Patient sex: F
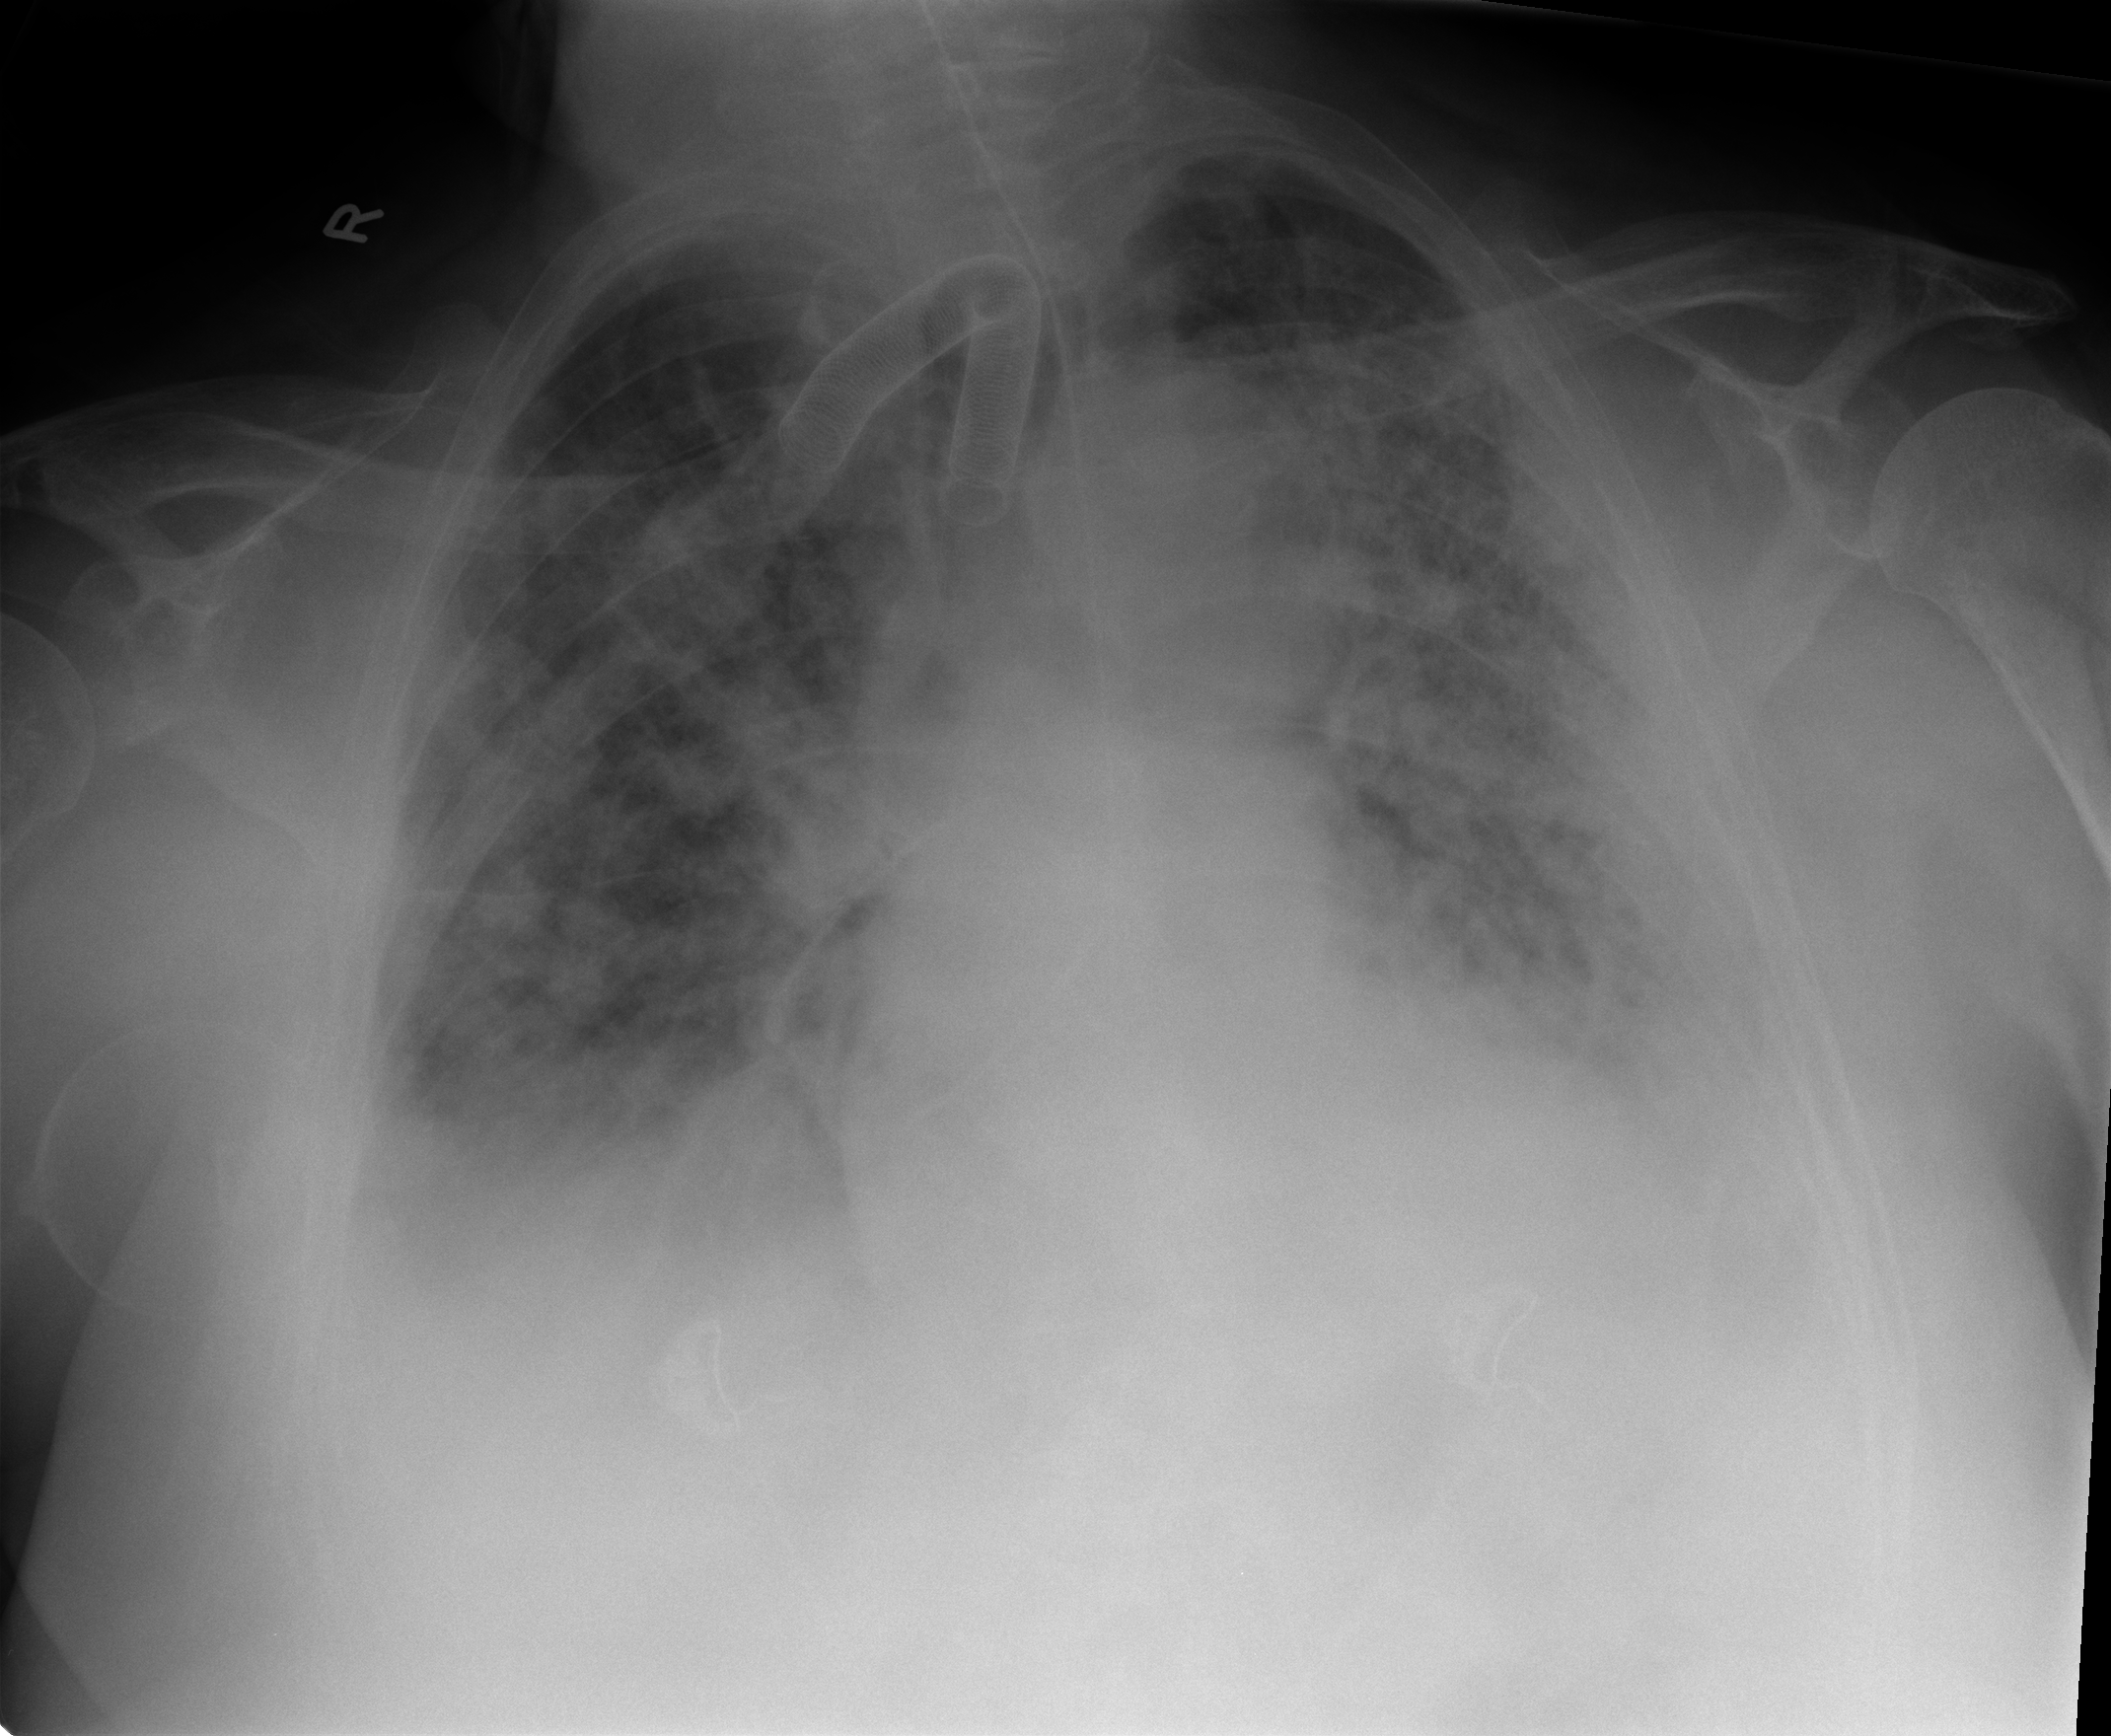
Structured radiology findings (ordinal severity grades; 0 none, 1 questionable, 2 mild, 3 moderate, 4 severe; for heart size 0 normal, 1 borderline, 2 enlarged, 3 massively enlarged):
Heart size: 2
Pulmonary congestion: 3
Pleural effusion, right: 2
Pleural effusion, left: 2
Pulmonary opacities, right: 3
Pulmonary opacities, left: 4
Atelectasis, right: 2
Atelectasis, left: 2